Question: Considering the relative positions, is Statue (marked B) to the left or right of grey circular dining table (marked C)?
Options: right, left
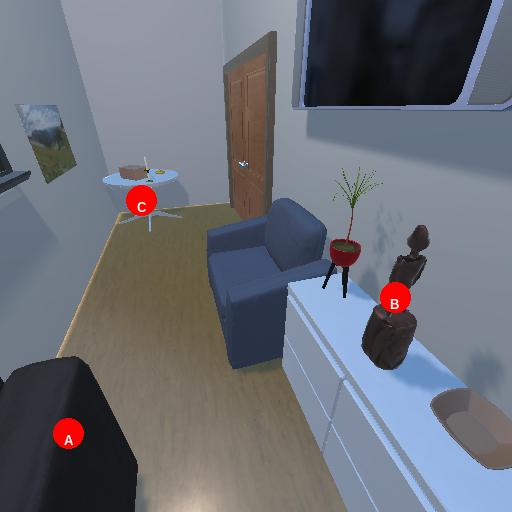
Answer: right